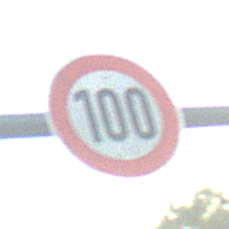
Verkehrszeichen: Geschwindigkeit100
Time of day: SunriseSunset
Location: Outdoor (Suburban)
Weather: PartlyCloudy
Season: NotSpecified
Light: Natural